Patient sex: F
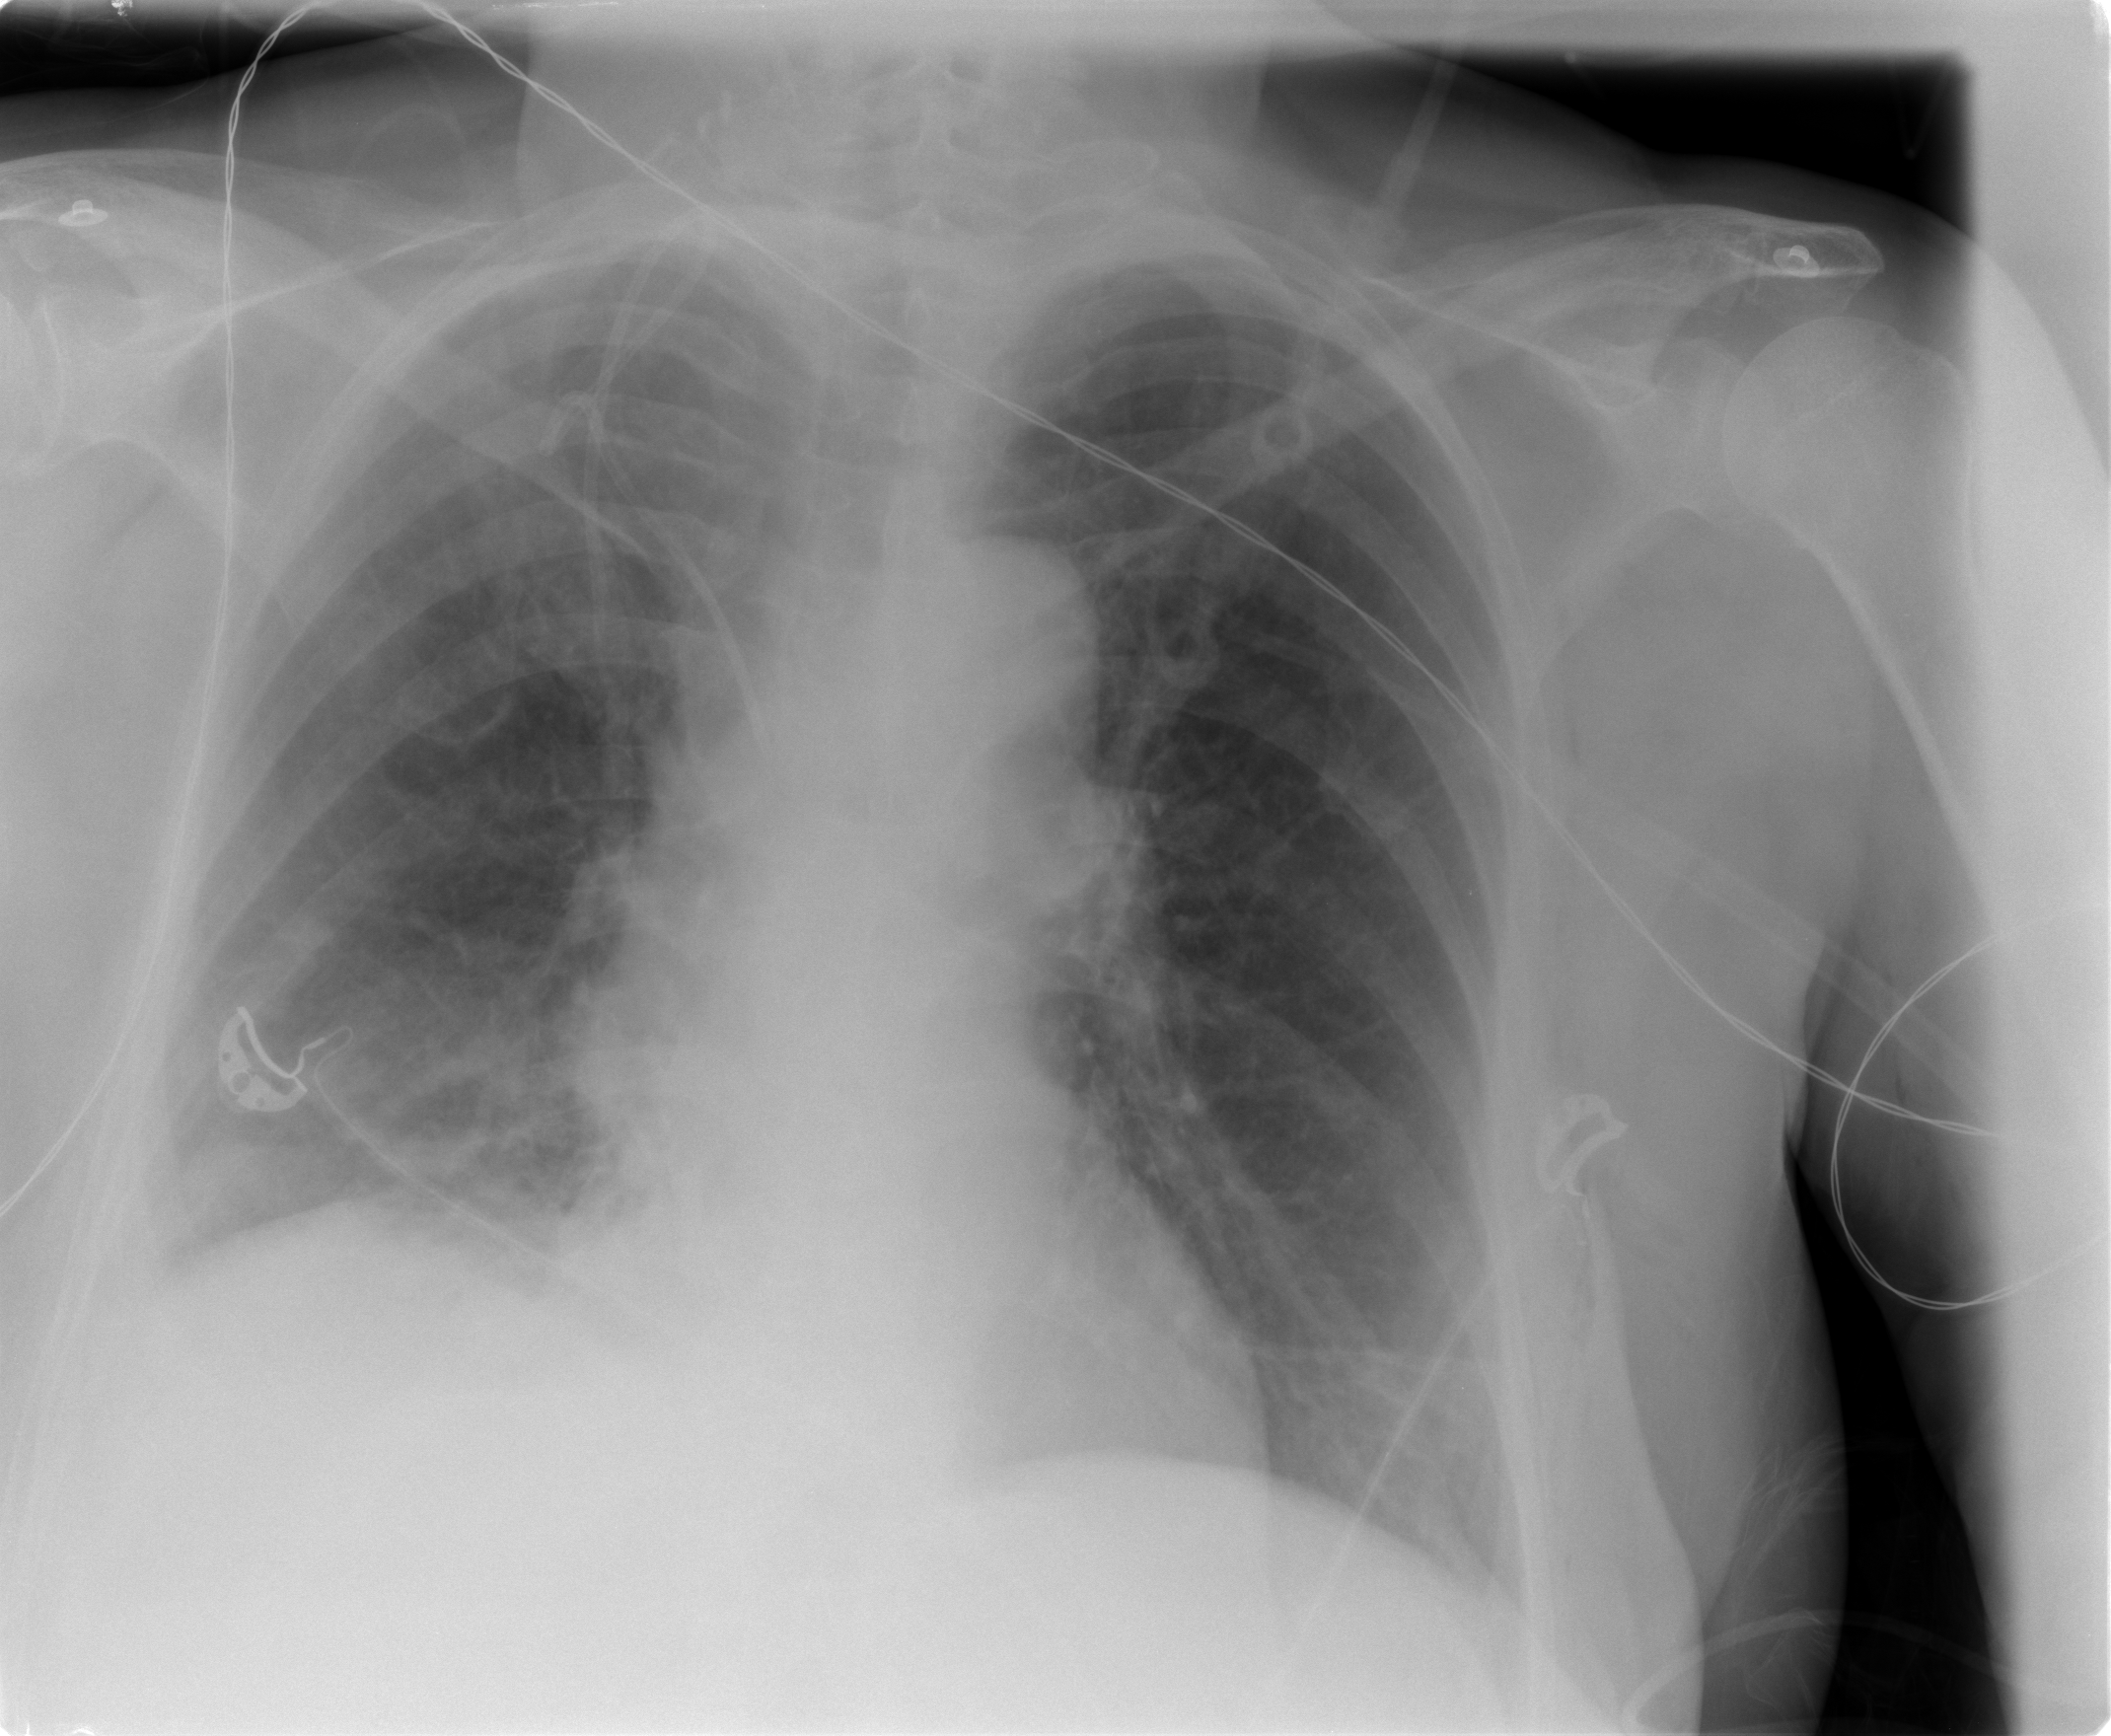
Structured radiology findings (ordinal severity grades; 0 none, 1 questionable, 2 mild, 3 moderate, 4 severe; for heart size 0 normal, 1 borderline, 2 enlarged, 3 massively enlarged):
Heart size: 0
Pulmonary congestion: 0
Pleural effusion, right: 1
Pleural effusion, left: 0
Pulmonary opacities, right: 0
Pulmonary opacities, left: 0
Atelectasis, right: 1
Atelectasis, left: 0